Question: I'm following asmeurer's solution on this thread (<URL> and everything worked fine will I tried to display a simple fraction like
rac{2}{3}.
Why am I getting a LaTex abnormally exit error if the LaTex code for the equation is right? It works fine as long as the LaTex code has a single line (I mean, everything is written side by side, once it has to be something written above something else... crashes)
This code works:
'''
expr="r'$$\int_0^1 e^x\,dx$$"
preview(expr, viewer='file', filename='test.png', euler=False)
'''
and produces this image:

But this code doesn't:
'''
expr="$$
rac{2}{3}$$"
preview(expr, viewer='file', filename='test.png', euler=False)
'''
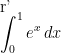
Answer: As JohanC pointed in his reply to my post: the solution was to place an r before the string. Now the code works like this.
'''
expr=r"$$
rac{2}{3}$$"
preview(expr, viewer='file', filename='output.png', euler=False)
'''
But... when I try to replace some parts of the expr with a variable... doesn't. But that's another problem.
'''
expr=r"$$
rac{+"foo+"}{+"morefoo+"}$$"
'''